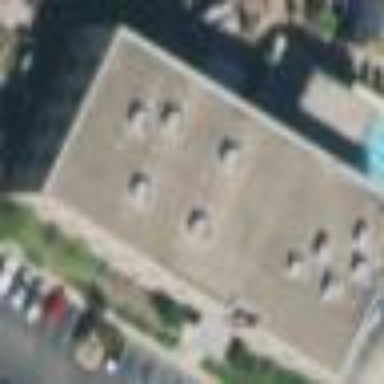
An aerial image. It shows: Building used as fitness center.